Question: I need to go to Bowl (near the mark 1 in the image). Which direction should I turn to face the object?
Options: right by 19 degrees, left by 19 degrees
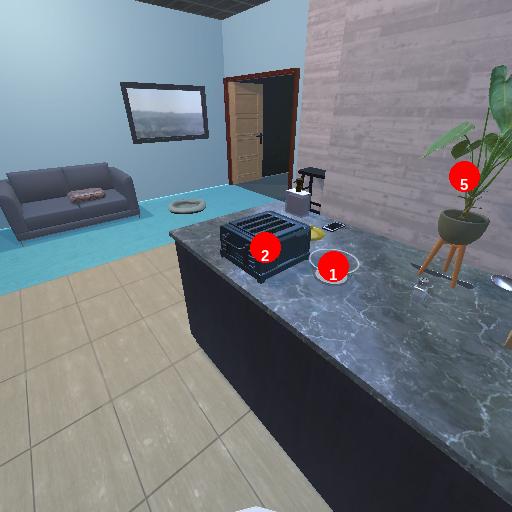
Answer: right by 19 degrees